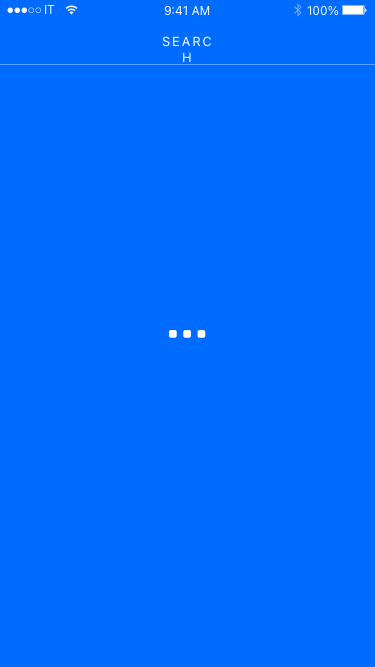
Text in this UI design:
SEARCH
100%
9:41 AM
IT